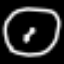
Label: clock